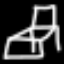
Label: chair